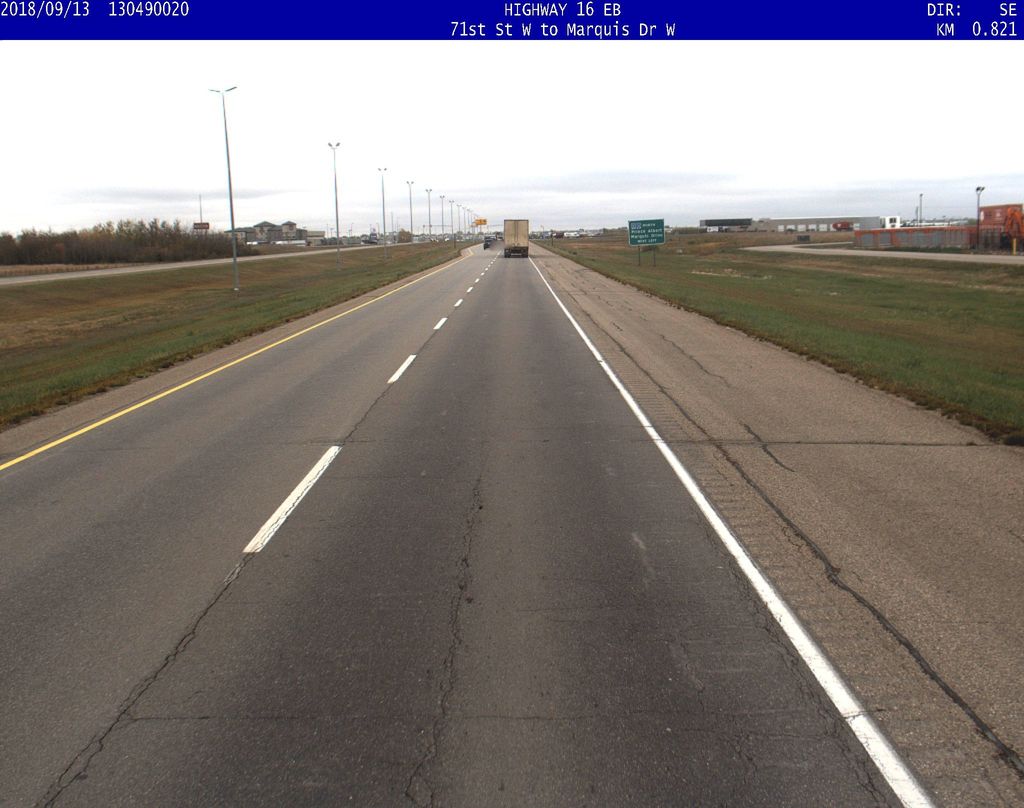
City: saskatoon